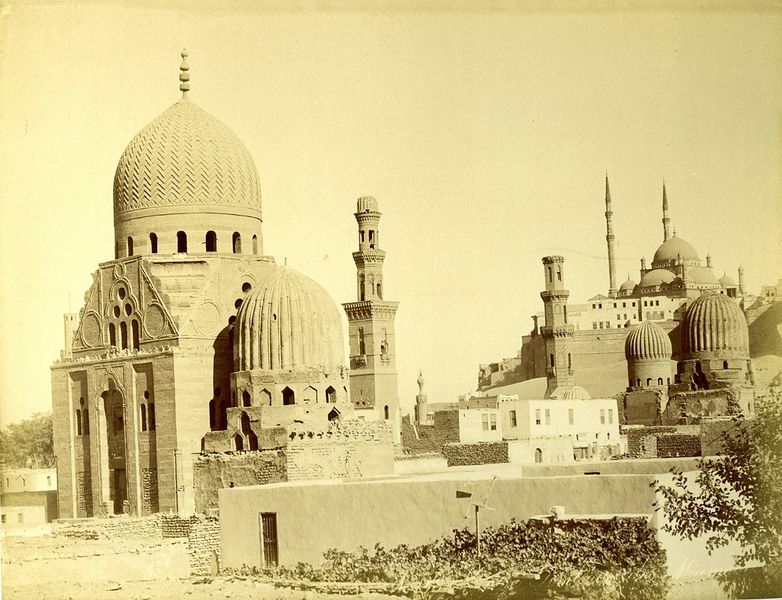
Titel: No.1382 Caire Tombeau des Mamelouks
Künstler: George Zangaki
Standort: Hamburg
Institution: Museum für Kunst und Gewerbe Hamburg
Schlagwörter: architektur, foto, fotografie, photographie, photo, grab, tempel, albumin, lichtbild, reisefotografie, historische, schwarzweißpositivverfahren, silbersalzverfahren, schwarzweißfotografie, gebäude, örtlichkeit, straße, stätte, grabstätte, reisephotographie, albuminpapier, heiligtümer